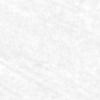
Label: change